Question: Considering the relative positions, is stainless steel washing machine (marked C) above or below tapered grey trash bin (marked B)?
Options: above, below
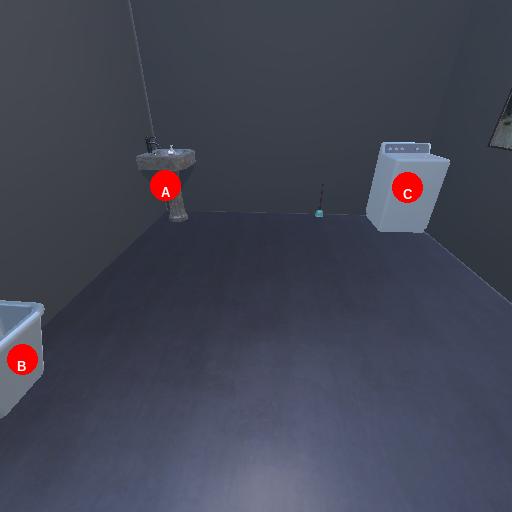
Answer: above